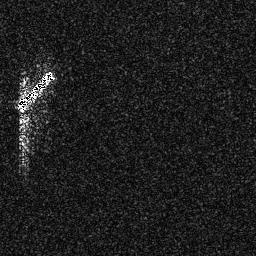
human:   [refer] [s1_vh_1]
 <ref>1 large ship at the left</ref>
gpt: <box>[[5, 26, 21, 43, 0]]</box>